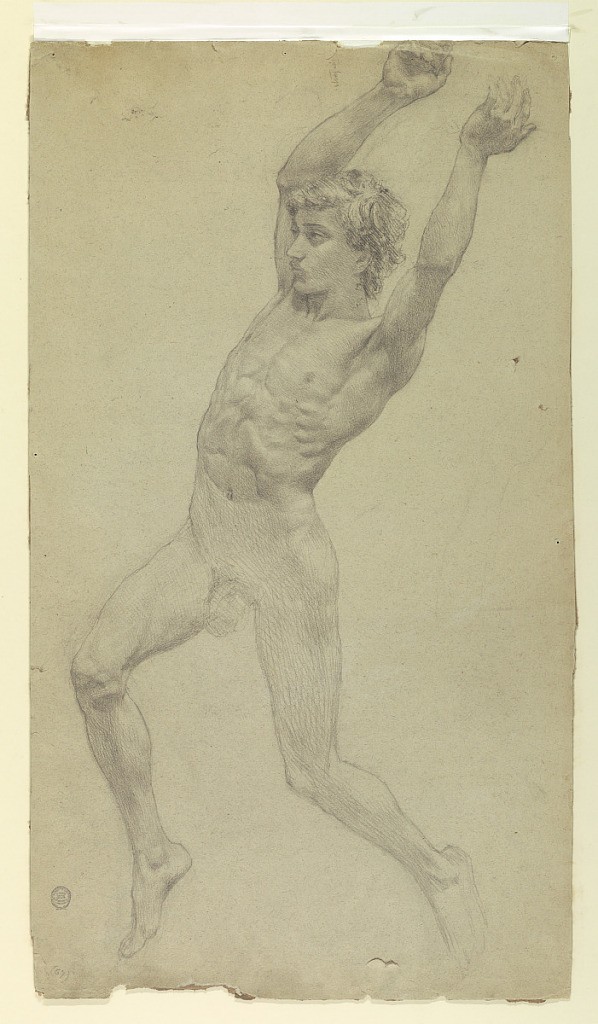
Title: Figure Study for Diana and Her Attendants among the Constellations
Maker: Francis Augustus Lathrop, American, 1849–1909
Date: ca. 1894
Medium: Graphite on paper, laid down on board
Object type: Drawing
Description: Nude male figure facing towards the left with arms raised. Both knees bent, with the right ahead of the left.